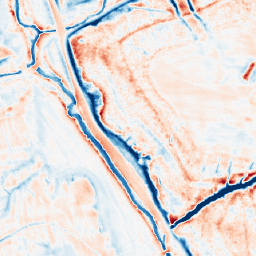
Category: edge_preserving
Decomposition family: anisotropic_diffusion
Decomposition parameters: iterations: 50
kappa: 50
gamma: 0.2
Upsampling method: area
Upsampling parameters: scale: 2
Upsampling scale: 2